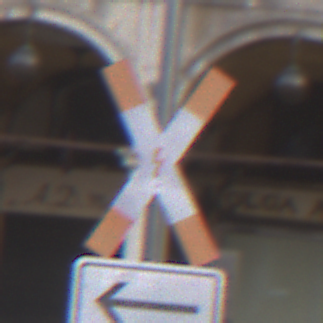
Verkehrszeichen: Andreaskreuz
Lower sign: RichtungsangabeDurchPfeile1
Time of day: SunriseSunset
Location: Outdoor (Urban)
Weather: PartlyCloudy
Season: NotSpecified
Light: Natural